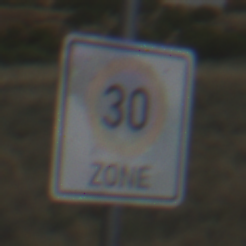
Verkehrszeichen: BeginnZone30
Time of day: Midday
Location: Outdoor (Nature)
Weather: PartlyCloudy
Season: NotSpecified
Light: Natural